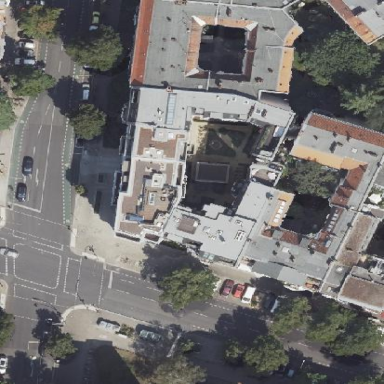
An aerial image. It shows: Saltbox shaped roof on apartment building.